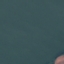
Label: SeaLake